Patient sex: F
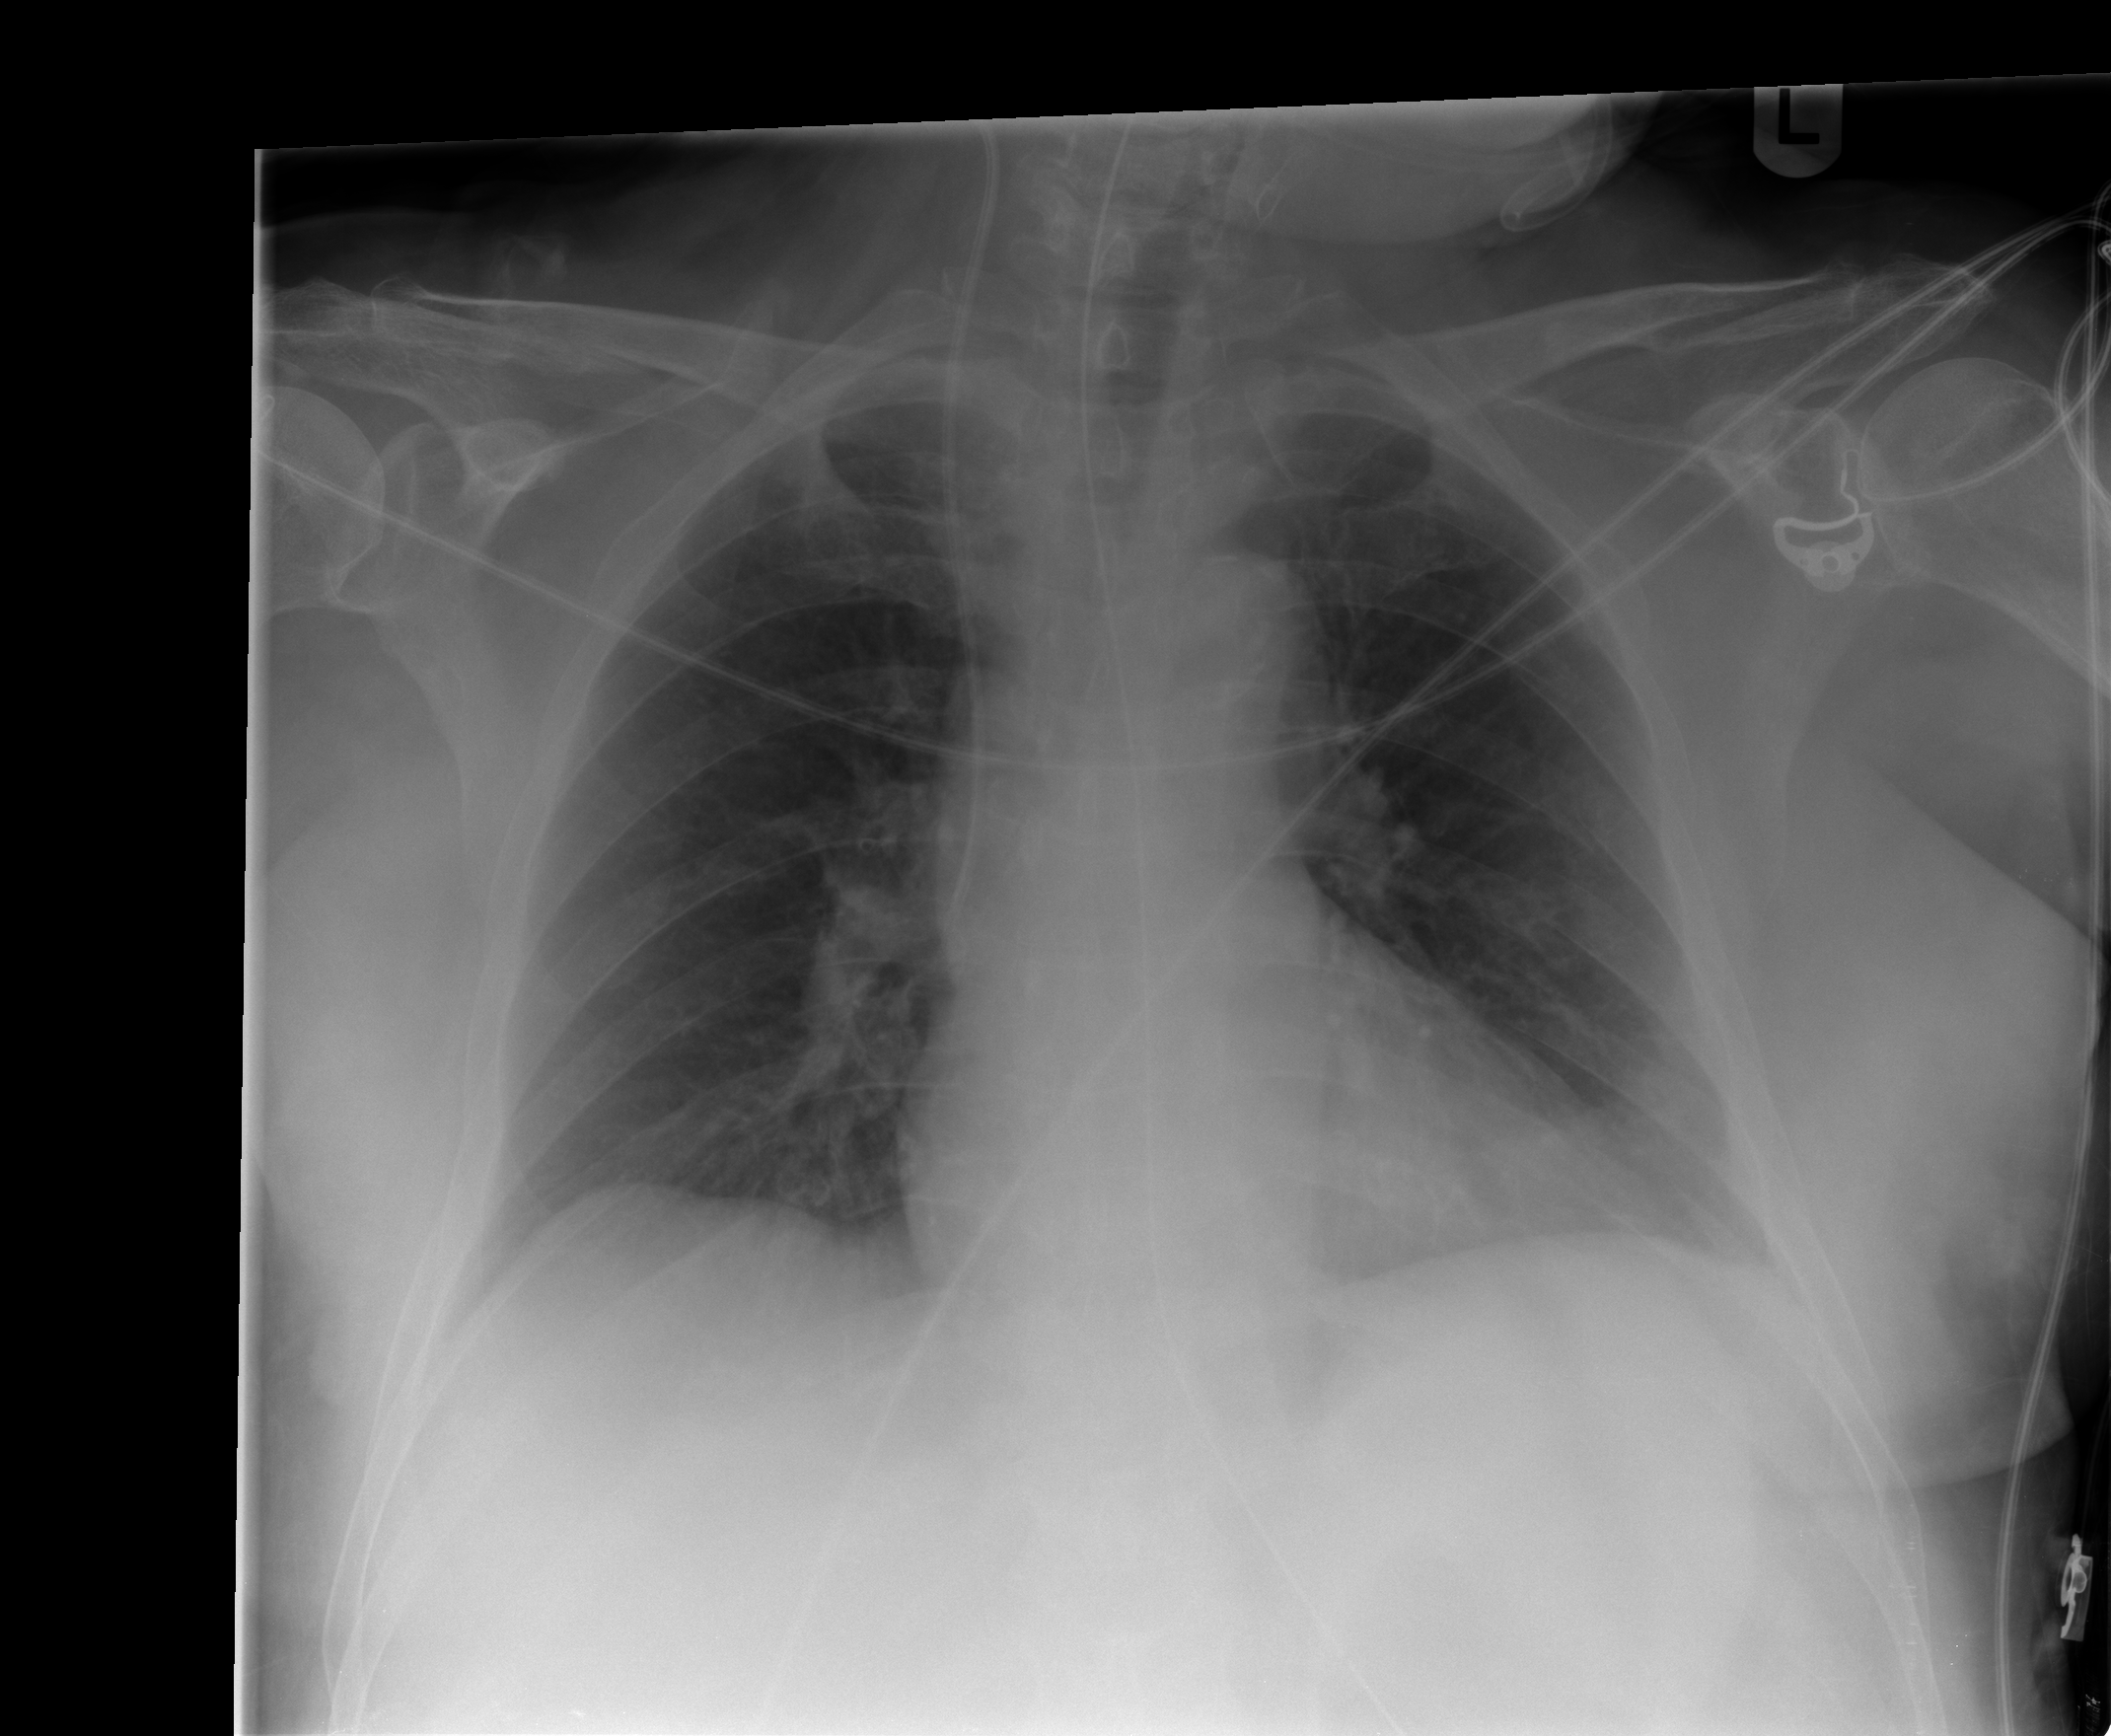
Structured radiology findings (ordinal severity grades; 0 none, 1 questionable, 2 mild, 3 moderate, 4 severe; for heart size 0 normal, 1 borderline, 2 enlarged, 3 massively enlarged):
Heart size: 0
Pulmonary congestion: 0
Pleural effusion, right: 0
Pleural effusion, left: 0
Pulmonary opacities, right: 0
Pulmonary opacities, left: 0
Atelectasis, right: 2
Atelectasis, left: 2